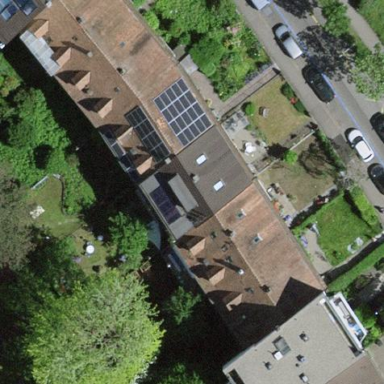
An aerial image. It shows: Terrace building.